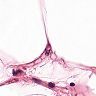
Metastatic tissue present: no